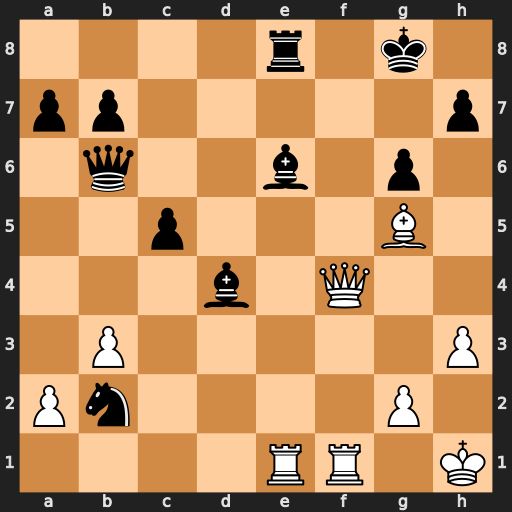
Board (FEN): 4r1k1/pp5p/1q2b1p1/2p3B1/3b1Q2/1P5P/Pn4P1/4RR1K
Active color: w
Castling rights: -
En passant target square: -
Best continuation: Bh6 Bg7 Bxg7